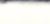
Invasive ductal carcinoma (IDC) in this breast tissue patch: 0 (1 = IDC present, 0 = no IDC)